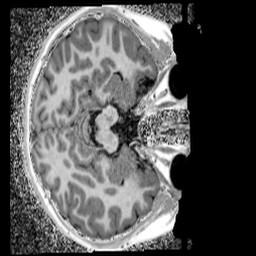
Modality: UNIT1_denoised
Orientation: axial
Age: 13
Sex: female
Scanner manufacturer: siemens
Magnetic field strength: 3 T
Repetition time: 4 s
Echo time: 0.00299 s